Question: I know C and now trying to lean Java.
Here's a simple program which goes through a loop and changes things in "str" array. when i'm trying to print it the way I used to do in C, it works but also gives me an exception. why is that?
'''
public class ReverseStringLG {
public static void main(String[] args) {
char[] str={'A', 'B', 'C', 'D', 'E', 'F'};
char[] strLG={'L', 'G', 'L', 'G', 'L', 'G'};
int i, j, k=1;
for(j=0, i=str.length-1;i>j;j++, i--)
{
char tmp;
tmp=str[j];
if(j%2==0)
str[j]=strLG[j];
else
str[j]=str[--i];
str[i++]=tmp;
k++;
}
for(i=0;i<=str.length;i++)
{
System.out.printf("%c
", str[i]);
}
}
}
'''
here's the console:

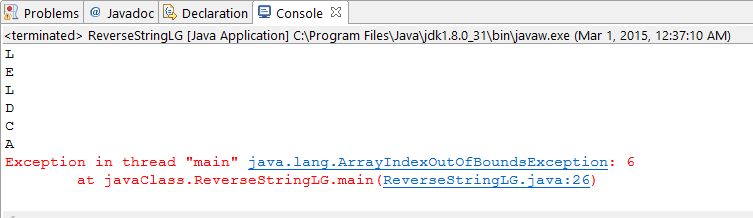
Answer: Change this to 'for(i=0; i<str.length; i++)'
You should not be trying to access an element at index 'str.length'.